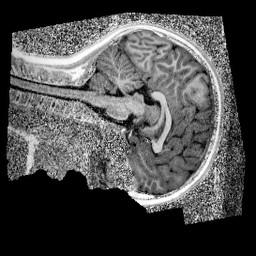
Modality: UNIT1_denoised
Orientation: sagittal
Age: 10
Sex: female
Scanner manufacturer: siemens
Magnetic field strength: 3 T
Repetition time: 4 s
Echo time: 0.00299 s